Current action and preconditions to check: trajectory_clear

Your task: For each precondition in the list above, predict whether it will hold at this action.

Consider the current scene as observed from the mobile robot's camera, and analyze the predicted future states of all dynamic agents (e.g., people, animals, vehicles, or any moving entities) within the NEXT SECOND.

IMPORTANT: Only answer "very likely" if you are absolutely certain—based on strong, clear evidence—that a dynamic agent will violate the precondition in the predicted future state. Do NOT answer "very likely" for unlikely, ambiguous, or low-probability risks.

Ask yourself for each precondition: Is there a high probability, with clear and convincing evidence, that the predicted future states of any dynamic agent will interfere with the predicted future state of the currently executing action within the NEXT SECOND, causing that precondition to fail?

Assess the risk level based on these predictions. Use "likely" or "very likely" if motions create a clear risk of interference.

Use "neutral" or "improbable" if agents are nearby but their predicted paths are clearly diverging or non-conflicting.

Failure Risk Categories: "very improbable", "improbable", "neutral", "likely", "very likely"

Answer Format: Output ONLY the probability_of_failure value from these categories: "very improbable", "improbable", "neutral", "likely", "very likely"

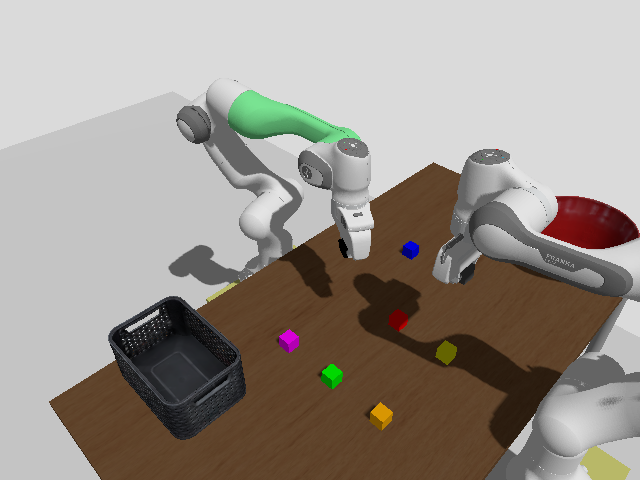

Answer: improbable